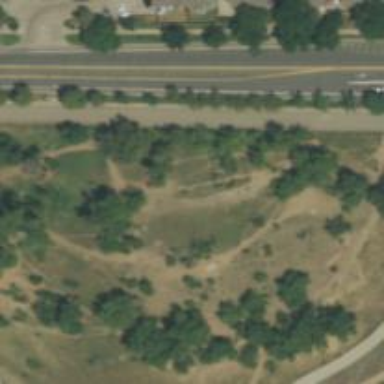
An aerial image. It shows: Disc golf hole.